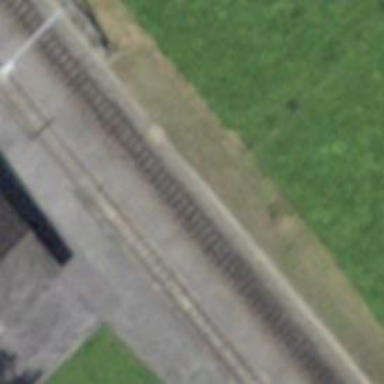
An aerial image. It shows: Public transport stop position.